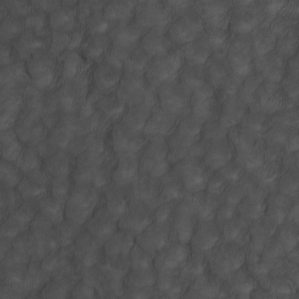
Label: non_frost